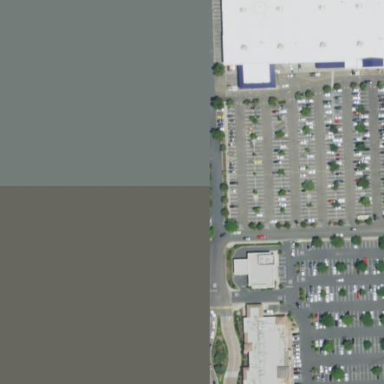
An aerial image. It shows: Commercial area.